Question: I'm puzzled...
I'm sure this is a simple problem, but I'm not able to export my AmChart to jpg, png, etc.
What am I doing wrong here?
'''
<script src="/assets/javascripts/amcharts/amcharts.js"
type="text/javascript"></script>
<script src="/assets/javascripts/amcharts/serial.js"
type="text/javascript"></script>
<script src="/assets/javascripts/amcharts/themes/none.js"
type="text/javascript"></script>
<script src="/assets/javascripts/amcharts/exporting/amexport.js"
type="text/javascript"></script>
<script src="/assets/javascripts/amcharts/exporting/rgbcolor.js"
type="text/javascript"></script>
<script src="/assets/javascripts/amcharts/exporting/canvg.js"
type="text/javascript"></script>
<script src="/assets/javascripts/amcharts/exporting/filesaver.js"
type="text/javascript"></script>
"exportConfig": {
"menuTop": "21px",
"menuBottom": "auto",
"menuRight": "21px",
"backgroundColor": "#efefef",
"menuItemStyle" : {
"backgroundColor" : '#EFEFEF',
"rollOverBackgroundColor" : '#DDDDDD'},
"menuItems": [{
"textAlign": 'center',
"icon": 'http://www.amcharts.com/lib/3/images/export.png',
"onclick":function(){},
"items": [{
"title": 'JPG',
"format": 'jpg'
}, {
"title": 'PNG',
"format": 'png'
}, {
"title": 'SVG',
"format": 'svg'
}]
}]
}
<div id="chartdiv" style="min-height: 600px;"></div>
'''
I've followed <URL> and pretty much done exactly what they are doing. Disabled popups, and tried different browsers, but still the same result. All of the javascript packages is recognized by the browser, and I'm displaying the button and the menu, but I nothing happens when I click i.e "png".

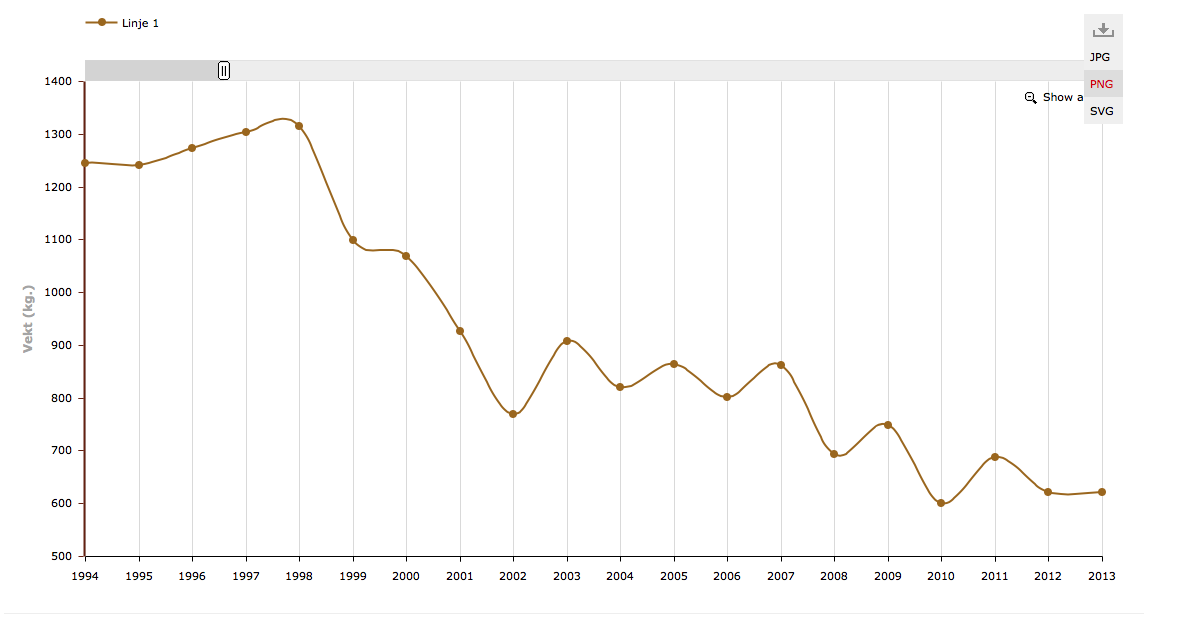
Answer: The problem is solved with great help from the support at <URL>
Here is the message I got.
> The problem is that due to browser security restrictions, it cannot export charts that contain images loaded from other domains than the one displaying the chart.
Luckily it's pretty easy to fix, just update the following line:
"pathToImages": "<URL>",
To point to your own server.
Did what I was told, and works great.